Question: I have a local GIT repository which is shared for a co-worker to pull from/push to it. Now he has done his first push, but I'm unable to update my Eclipse project with his changes. In fact his changes appear like deletions to me, that is, Synchronize shows as me having deleted his recently pushed files:

throws an error:
'''
An internal error occurred during: "Overwriting 3 resources.".
Attempted to beginRule: F/Core/src/com/blablabla/android/core, does not match outer scope rule: F/Core/src/com/blablabla/android/core/db
'''
says there are no changes to merge.
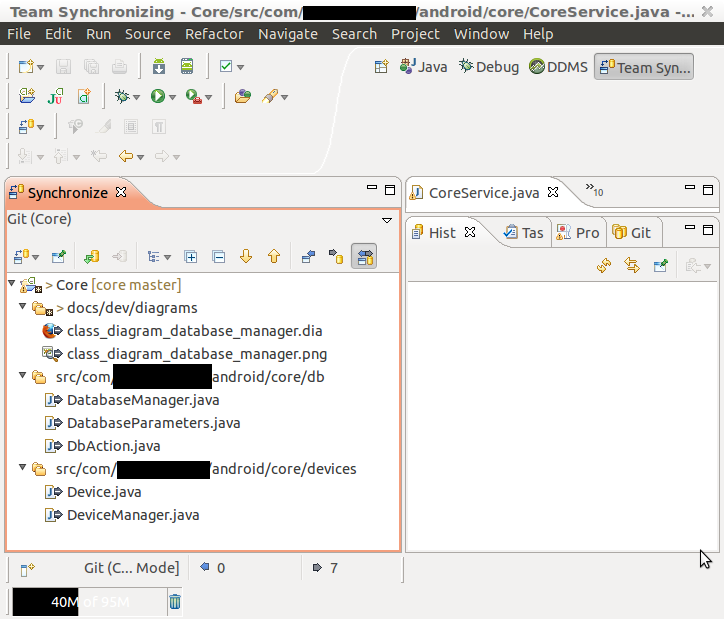
Answer: I think this is due to <URL>
To solve this, I just had to create the missing directories (in my example, the core/db package -directory- was not created) and then will work correctly.